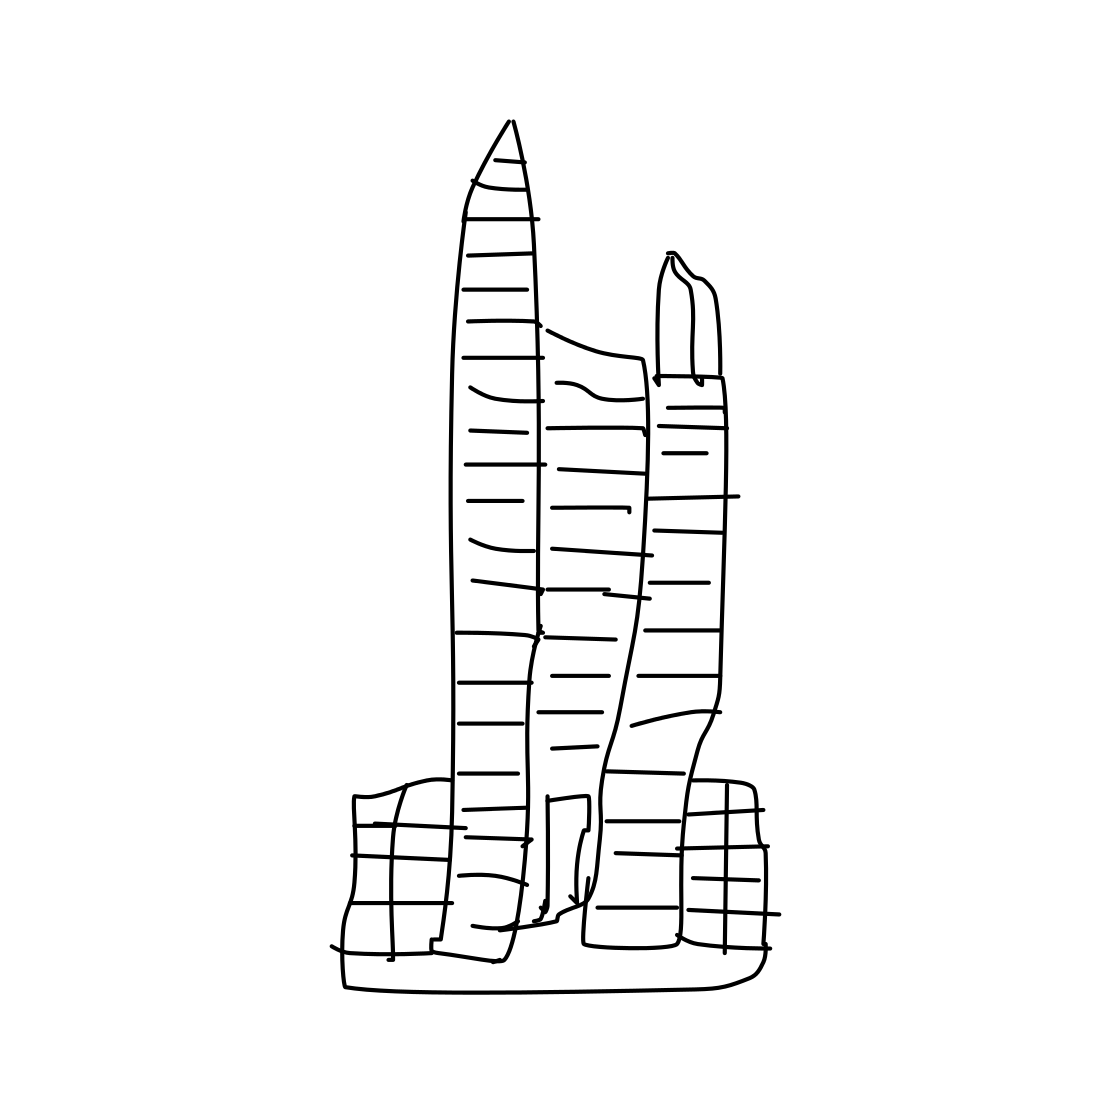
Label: skyscraper